【题型】填空题　【知识点】函数　【难度】medium
变式 3-1. 若函数$f(x)=\cos(3x+\varphi)(0<\varphi<\pi)$在$\left(-\dfrac{\pi}{12},\dfrac{\pi}{6}\right)$上有最小值而没有最大值，则$\varphi$的取值范围是\underline{\qquad\qquad}.
【解答】
\noindent
\textbf{【答案】$\left(\dfrac{\pi}{2},\pi\right)$}
\noindent
\textbf{【分析】}先求$3x+\varphi$的取值范围，进而结合$y=\cos x$的图象列不等式组求解.
\noindent
\textbf{【详解】}由$x\in\left(-\dfrac{\pi}{12},\dfrac{\pi}{6}\right)$，得$3x+\varphi\in\left(\varphi-\dfrac{\pi}{4},\varphi+\dfrac{\pi}{2}\right)$.
\noindent
因为$0<\varphi<\pi$，所以$\varphi-\dfrac{\pi}{4}\in\left(-\dfrac{\pi}{4},\dfrac{3\pi}{4}\right)$，$\varphi+\dfrac{\pi}{2}\in\left(\dfrac{\pi}{2},\dfrac{3\pi}{2}\right)$，
\noindent
作出$y=\cos x$在$[-\pi,2\pi]$上的图象，如图所示，

\noindent
因为函数$f(x)=\cos(3x+\varphi)(0<\varphi<\pi)$在$\left(-\dfrac{\pi}{12},\dfrac{\pi}{6}\right)$上有最小值而没有最大值，
\noindent
所以
\[
\begin{cases}
0\leq \varphi-\dfrac{\pi}{4}<\dfrac{3\pi}{4} \\
\pi< \varphi+\dfrac{\pi}{2}<\dfrac{3\pi}{2}
\end{cases}
\]
解得$\dfrac{\pi}{2}<\varphi<\pi$.
\noindent
故答案为：$\left(\dfrac{\pi}{2},\pi\right)$
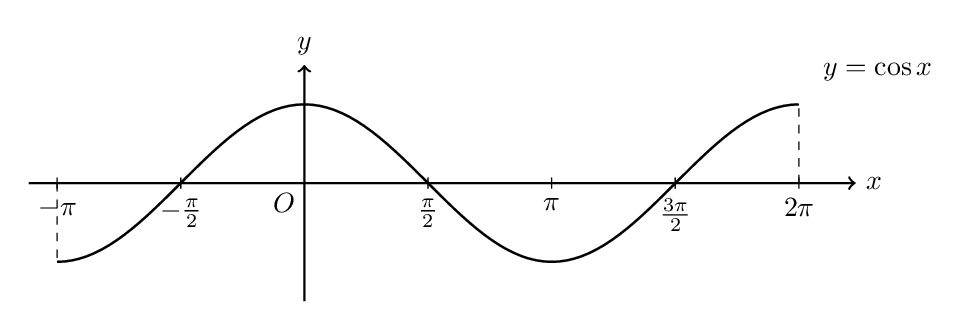